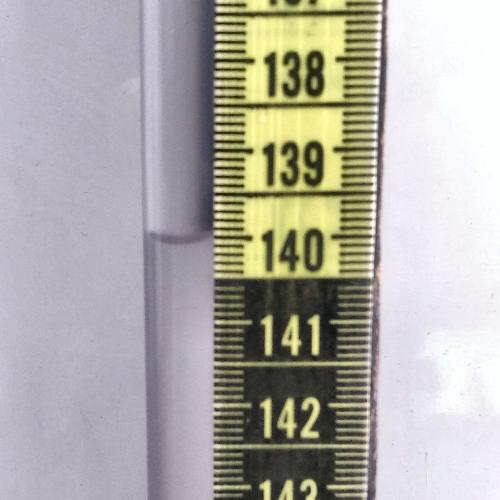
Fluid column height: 140.0 cm